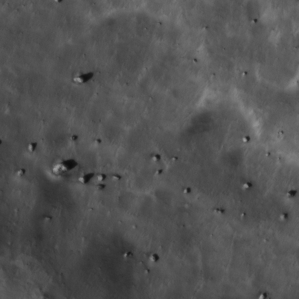
Label: non_frost